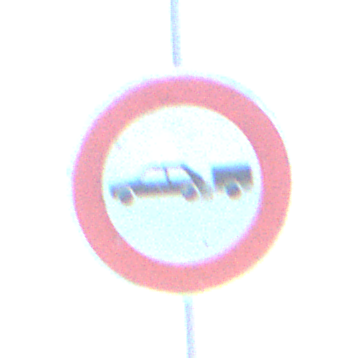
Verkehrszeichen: VerbotPersonenkraftwagenMitAnhaenger
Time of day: MorningAfternoon
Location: Outdoor (Nature)
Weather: Clear
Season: Winter
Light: Natural